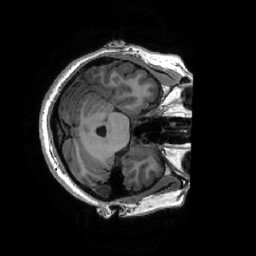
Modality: T1w
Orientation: axial
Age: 30
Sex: female
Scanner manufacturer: ge
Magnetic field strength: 3 T
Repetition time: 0.0073 s
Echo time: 0.003 s